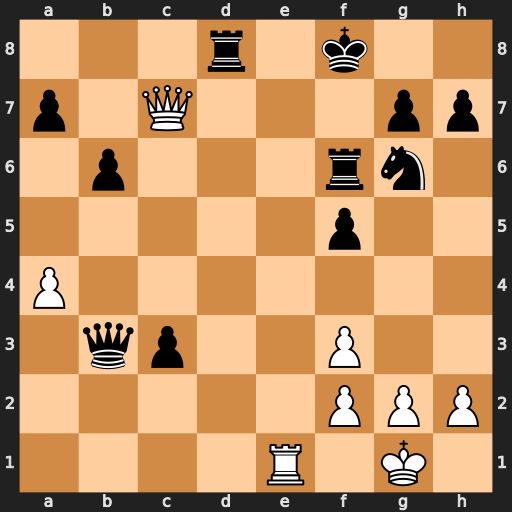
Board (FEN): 3r1k2/p1Q3pp/1p3rn1/5p2/P7/1qp2P2/5PPP/4R1K1
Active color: w
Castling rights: -
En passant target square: -
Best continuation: Qxd8+ Kf7 Qe8#